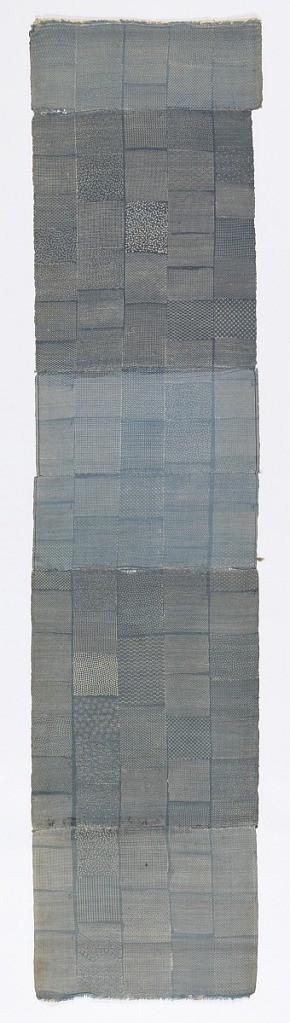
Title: Uncut samples for sample book
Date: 18th century
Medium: silk Technique: resist printed on ribbed plain weave
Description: Roll composed of six sections of silk sewed end to end; one end pasted to paper on wooden roll, other pasted to paper serving as cover and bearing inscription.  Silk printed with 105 small-scale repeating patterns, largely in dot and lozenge designs, in white on a blue ground.  Patterns are in rectangles of various widths, arranged in five lengthwise bands.